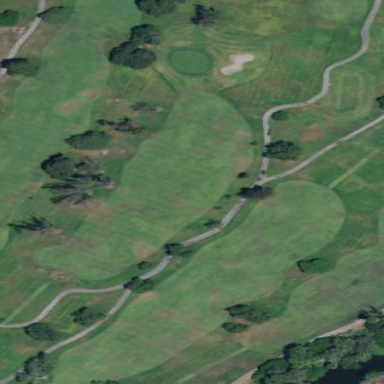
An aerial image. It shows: Rough grassy area used for golf.